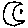
Label: moon